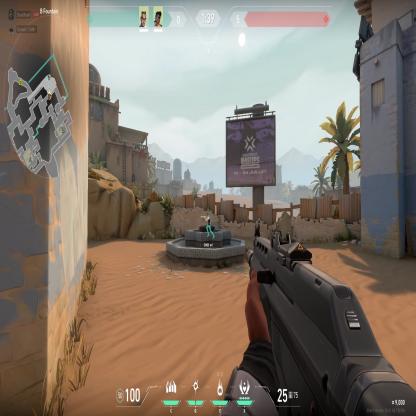
Label: teammate